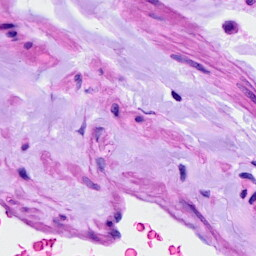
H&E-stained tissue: Ovarian